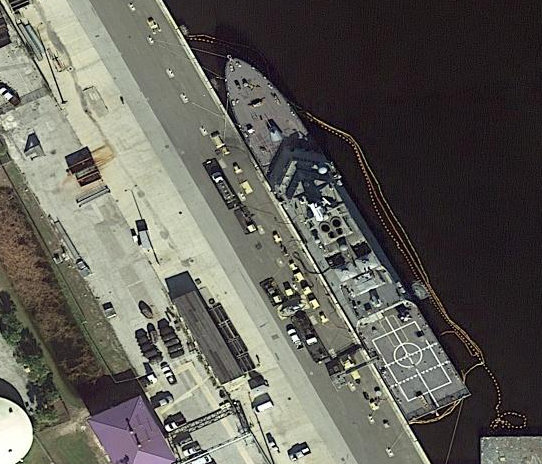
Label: Freedom-class_combat_ship